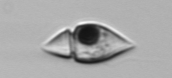
Label: Amphidinium